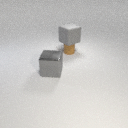
small brown rubber cylinder behind large gray metal cube